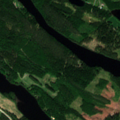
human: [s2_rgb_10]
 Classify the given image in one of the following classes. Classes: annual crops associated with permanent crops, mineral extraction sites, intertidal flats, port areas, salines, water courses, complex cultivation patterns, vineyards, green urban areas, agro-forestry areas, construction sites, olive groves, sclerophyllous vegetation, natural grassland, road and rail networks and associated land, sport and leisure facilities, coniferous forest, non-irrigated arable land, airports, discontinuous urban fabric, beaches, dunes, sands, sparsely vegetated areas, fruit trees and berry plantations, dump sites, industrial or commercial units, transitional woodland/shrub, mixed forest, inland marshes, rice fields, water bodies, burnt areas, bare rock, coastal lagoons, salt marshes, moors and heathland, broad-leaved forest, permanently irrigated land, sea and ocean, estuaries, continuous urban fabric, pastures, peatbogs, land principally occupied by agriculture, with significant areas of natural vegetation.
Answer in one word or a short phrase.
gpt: land principally occupied by agriculture, with significant areas of natural vegetation, coniferous forest, mixed forest, water bodies